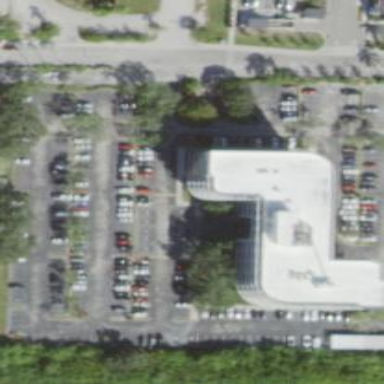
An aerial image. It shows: Office building.